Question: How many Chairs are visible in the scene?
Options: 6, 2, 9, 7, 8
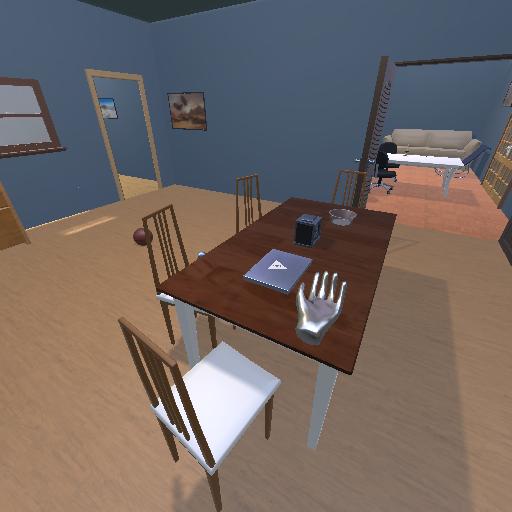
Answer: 6